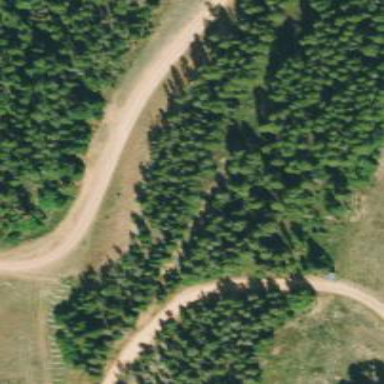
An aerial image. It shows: Forest area.